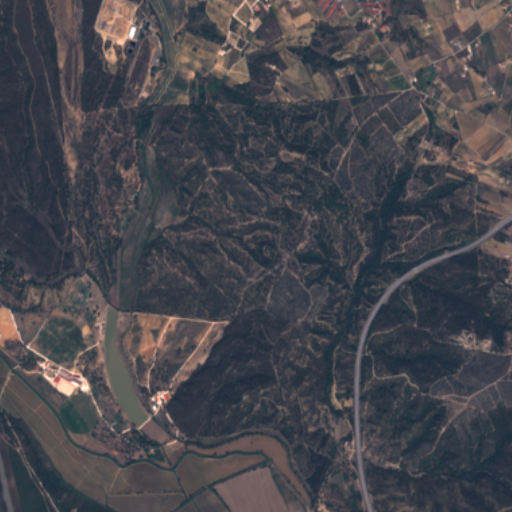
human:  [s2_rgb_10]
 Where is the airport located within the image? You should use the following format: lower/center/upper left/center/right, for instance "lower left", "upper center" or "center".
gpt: The airport is located in the lower left of the image.
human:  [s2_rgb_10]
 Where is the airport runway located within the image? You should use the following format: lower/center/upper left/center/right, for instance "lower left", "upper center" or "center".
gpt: The airport runway is located in the lower left of the image.
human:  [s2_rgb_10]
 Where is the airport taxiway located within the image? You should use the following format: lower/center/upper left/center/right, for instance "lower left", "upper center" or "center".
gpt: The airport taxiway is located in the lower left of the image.
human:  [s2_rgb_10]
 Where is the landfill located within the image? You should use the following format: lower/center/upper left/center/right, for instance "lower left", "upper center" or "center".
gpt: The landfill is located in the upper left of the image.
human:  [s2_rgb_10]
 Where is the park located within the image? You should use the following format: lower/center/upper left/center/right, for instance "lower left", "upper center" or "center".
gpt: The park is located in the upper right of the image.
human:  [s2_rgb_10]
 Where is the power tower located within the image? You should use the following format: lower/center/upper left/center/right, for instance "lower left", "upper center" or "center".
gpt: The power tower is located in the left of the image.
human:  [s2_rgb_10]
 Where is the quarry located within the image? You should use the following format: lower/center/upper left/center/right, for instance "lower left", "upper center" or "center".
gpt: There is no quarry in the image.